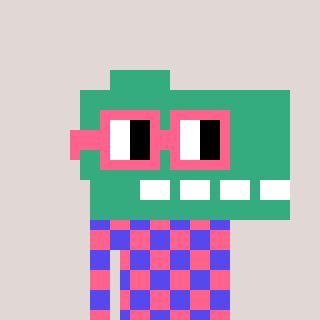
a pixel art character with square pink glasses, a dino-shaped head and a computerblue-colored body on a warm background